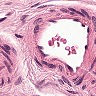
Metastatic tissue present: no